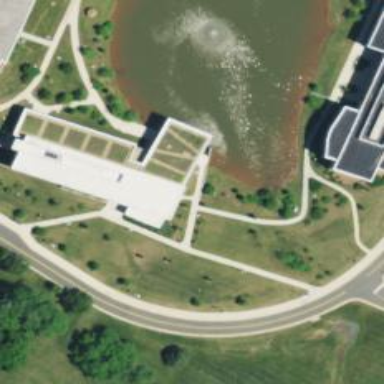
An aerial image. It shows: College building.